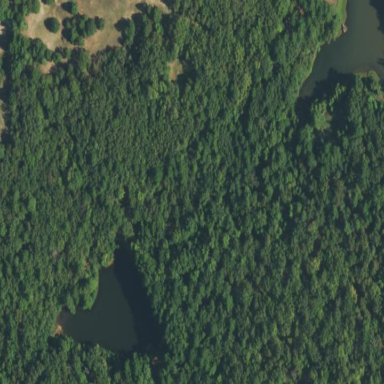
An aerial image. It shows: Mixed woodland with variety of leaf types and cycles.